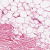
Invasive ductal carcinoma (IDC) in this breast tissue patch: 0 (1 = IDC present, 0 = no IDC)